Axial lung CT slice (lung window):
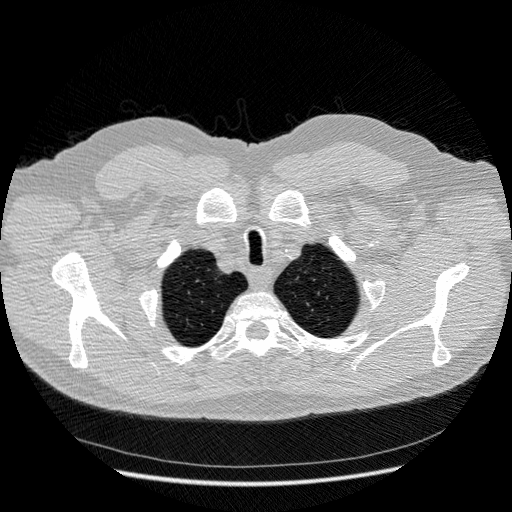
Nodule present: no